Question: How do I create a Arc Progress bar animation like this
<URL>
Currently I've already used Canvas to draw an arc and added animations to the progress bar using animateFloatAsState API. But second pic is not my expected.
[]
<URL>
'''
// e.g. oldScore = 100f newScore = 350f
// Suppose 250 points are into one level
@Composable
fun ArcProgressbar(
modifier: Modifier = Modifier,
oldScore: Float,
newScore: Float,
level: String,
startAngle: Float = 120f,
limitAngle: Float = 300f,
thickness: Dp = 8.dp
) {
var value by remember { mutableStateOf(oldScore) }
val sweepAngle = animateFloatAsState(
targetValue = (value / 250) * limitAngle, // convert the value to angle
animationSpec = tween(
durationMillis = 1000
)
)
LaunchedEffect(Unit) {
delay(1500)
value = newScore
}
Box(modifier = modifier.fillMaxWidth()) {
Canvas(
modifier = Modifier
.fillMaxWidth(0.45f)
.padding(10.dp)
.aspectRatio(1f)
.align(Alignment.Center),
onDraw = {
// Background Arc
drawArc(
color = Gray100,
startAngle = startAngle,
sweepAngle = limitAngle,
useCenter = false,
style = Stroke(thickness.toPx(), cap = StrokeCap.Square),
size = Size(size.width, size.height)
)
// Foreground Arc
drawArc(
color = Green500,
startAngle = startAngle,
sweepAngle = sweepAngle.value,
useCenter = false,
style = Stroke(thickness.toPx(), cap = StrokeCap.Square),
size = Size(size.width, size.height)
)
}
)
Text(
text = level,
modifier = Modifier
.fillMaxWidth(0.125f)
.align(Alignment.Center)
.offset(y = (-10).dp),
color = Color.White,
fontSize = 82.sp
)
Text(
text = "LEVEL",
modifier = Modifier
.padding(bottom = 8.dp)
.align(Alignment.BottomCenter),
color = Color.White,
fontSize = 20.sp
)
}
}
'''
How can I animate from start again if progress percentage over 100%, just like the one in the gif. Does anybody got some ideas? Thanks!
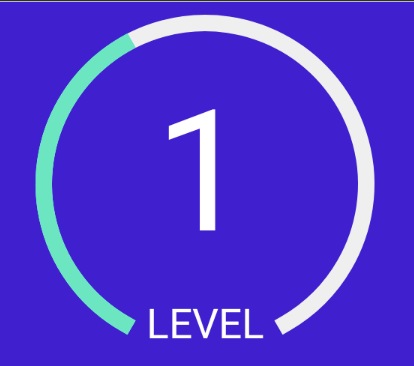
Answer: My first answer doesn't feel like doing any justice since it's far from the gif you posted which shows what you want.
So here's another one that closely resembles it. However, I feel like this implementation is not very efficient in terms of calling sequences of animations, but in terms of 're-composition' I incorporated some optimization strategy called <URL>, making sure only the composables that observes the values will be the only parts that will be re-composed. I left a 'Log' statement in the parent progress composable to verify it, the 'ArcProgressbar' is not updating unnecessarily when the progress is animating.
'''
Log.e("ArcProgressBar", "Recomposed")
'''
Full source code that you can copy-and-paste () without any issues.
'''
val maxProgressPerLevel = 200 // you can change this to any max value that you want
val progressLimit = 300f
fun calculate(
score: Float,
level: Int,
) : Float {
return (abs(score - (maxProgressPerLevel * level)) / maxProgressPerLevel) * progressLimit
}
@Composable
fun ArcProgressbar(
modifier: Modifier = Modifier,
score: Float
) {
Log.e("ArcProgressBar", "Recomposed")
var level by remember {
mutableStateOf(score.toInt() / maxProgressPerLevel)
}
var targetAnimatedValue = calculate(score, level)
val progressAnimate = remember { Animatable(targetAnimatedValue) }
val scoreAnimate = remember { Animatable(0f) }
val coroutineScope = rememberCoroutineScope()
LaunchedEffect(level, score) {
if (score > 0f) {
// animate progress
coroutineScope.launch {
progressAnimate.animateTo(
targetValue = targetAnimatedValue,
animationSpec = tween(
durationMillis = 1000
)
) {
if (value >= progressLimit) {
coroutineScope.launch {
level++
progressAnimate.snapTo(0f)
}
}
}
}
// animate score
coroutineScope.launch {
if (scoreAnimate.value > score) {
scoreAnimate.snapTo(0f)
}
scoreAnimate.animateTo(
targetValue = score,
animationSpec = tween(
durationMillis = 1000
)
)
}
}
}
Column(
modifier = modifier.fillMaxWidth(),
horizontalAlignment = Alignment.CenterHorizontally
) {
Box {
PointsProgress(
progress = {
progressAnimate.value // deferred read of progress
}
)
CollectorLevel(
modifier = Modifier.align(Alignment.Center),
level = {
level + 1 // deferred read of level
}
)
}
CollectorScore(
modifier = Modifier.padding(top = 16.dp),
score = {
scoreAnimate.value // deferred read of score
}
)
}
}
@Composable
fun CollectorScore(
modifier : Modifier = Modifier,
score: () -> Float
) {
Column(
modifier = modifier,
horizontalAlignment = Alignment.CenterHorizontally
) {
Text(
text = "Collector Score",
color = Color.White,
fontSize = 16.sp
)
Text(
text = "${score().toInt()} PTS",
color = Color.White,
fontSize = 40.sp
)
}
}
@Composable
fun CollectorLevel(
modifier : Modifier = Modifier,
level: () -> Int
) {
Column(
modifier = modifier,
verticalArrangement = Arrangement.Center,
horizontalAlignment = Alignment.CenterHorizontally
) {
Text(
modifier = Modifier
.padding(top = 16.dp),
text = level().toString(),
color = Color.White,
fontSize = 82.sp
)
Text(
text = "LEVEL",
color = Color.White,
fontSize = 16.sp
)
}
}
@Composable
fun BoxScope.PointsProgress(
progress: () -> Float
) {
val start = 120f
val end = 300f
val thickness = 8.dp
Canvas(
modifier = Modifier
.fillMaxWidth(0.45f)
.padding(10.dp)
.aspectRatio(1f)
.align(Alignment.Center),
onDraw = {
// Background Arc
drawArc(
color = Color.LightGray,
startAngle = start,
sweepAngle = end,
useCenter = false,
style = Stroke(thickness.toPx(), cap = StrokeCap.Square),
size = Size(size.width, size.height)
)
// Foreground Arc
drawArc(
color = Color(0xFF3db39f),
startAngle = start,
sweepAngle = progress(),
useCenter = false,
style = Stroke(thickness.toPx(), cap = StrokeCap.Square),
size = Size(size.width, size.height)
)
}
)
}
'''
Sample usage:
'''
@Composable
fun PrizeProgressScreen() {
var score by remember {
mutableStateOf(0f)
}
var scoreInput by remember {
mutableStateOf("0")
}
Column(
modifier = Modifier
.fillMaxSize()
.background(Color(0xFF6b4cba)),
horizontalAlignment = Alignment.CenterHorizontally
) {
Text(
modifier = Modifier
.padding(vertical = 16.dp),
text = "Progress for every level up: $maxProgressPerLevel",
color = Color.LightGray,
fontSize = 16.sp
)
ArcProgressbar(
score = score,
)
Button(onClick = {
score += scoreInput.toFloat()
}) {
Text("Add Score")
}
TextField(
keyboardOptions = KeyboardOptions(keyboardType = KeyboardType.Number),
value = scoreInput,
onValueChange = {
scoreInput = it
}
)
}
}
'''
<URL>
<URL>